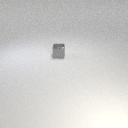
small gray metal cube